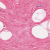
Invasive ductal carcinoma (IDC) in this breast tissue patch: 0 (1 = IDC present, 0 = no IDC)